Interaction volume radius: 10 \u00c5
Interaction volume height: 10 \u00c5
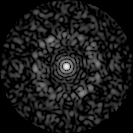
Disorder parameter: 0.8171